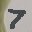
Label: 7